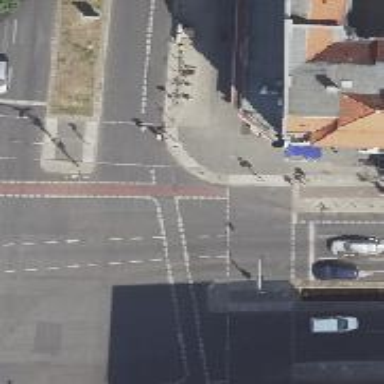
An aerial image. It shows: Road crossing with traffic signals.